Question: Is it possible to create a Window object of some sort in Java that has a frame and border, but no caption buttons (minimise, restore, close).
Naturally, I can't use the 'undecorated' setting. Further, the window needs to:
- - - - 'System'
Here is an example:

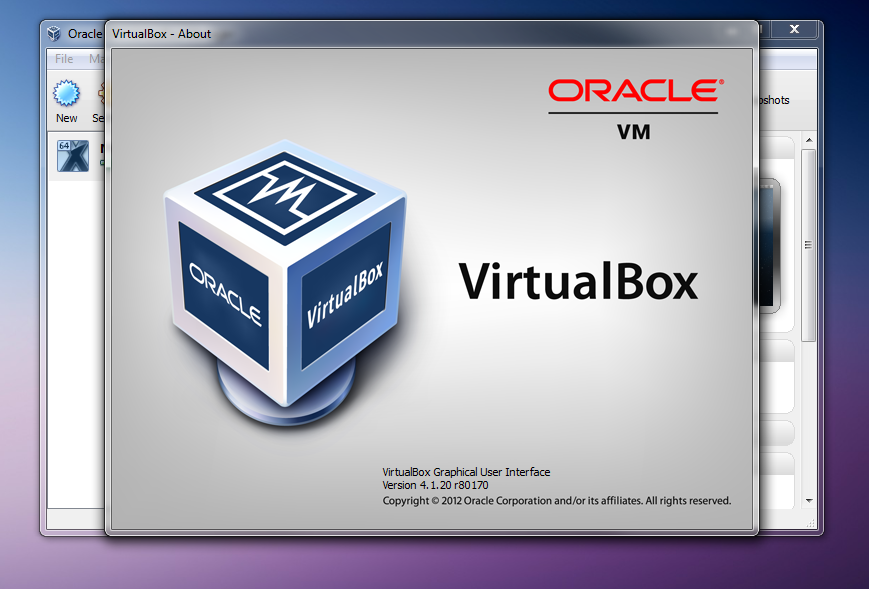
Answer: The short answer is no.
The longer answer is, probably, but you'll need to investigate a JNI/JNA implementation